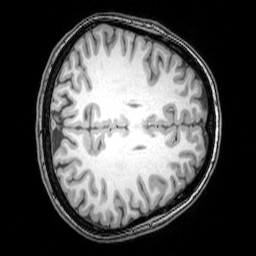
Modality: T1w
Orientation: axial
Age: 26
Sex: female
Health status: healthy
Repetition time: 0.081 s
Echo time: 0.037 s